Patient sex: M
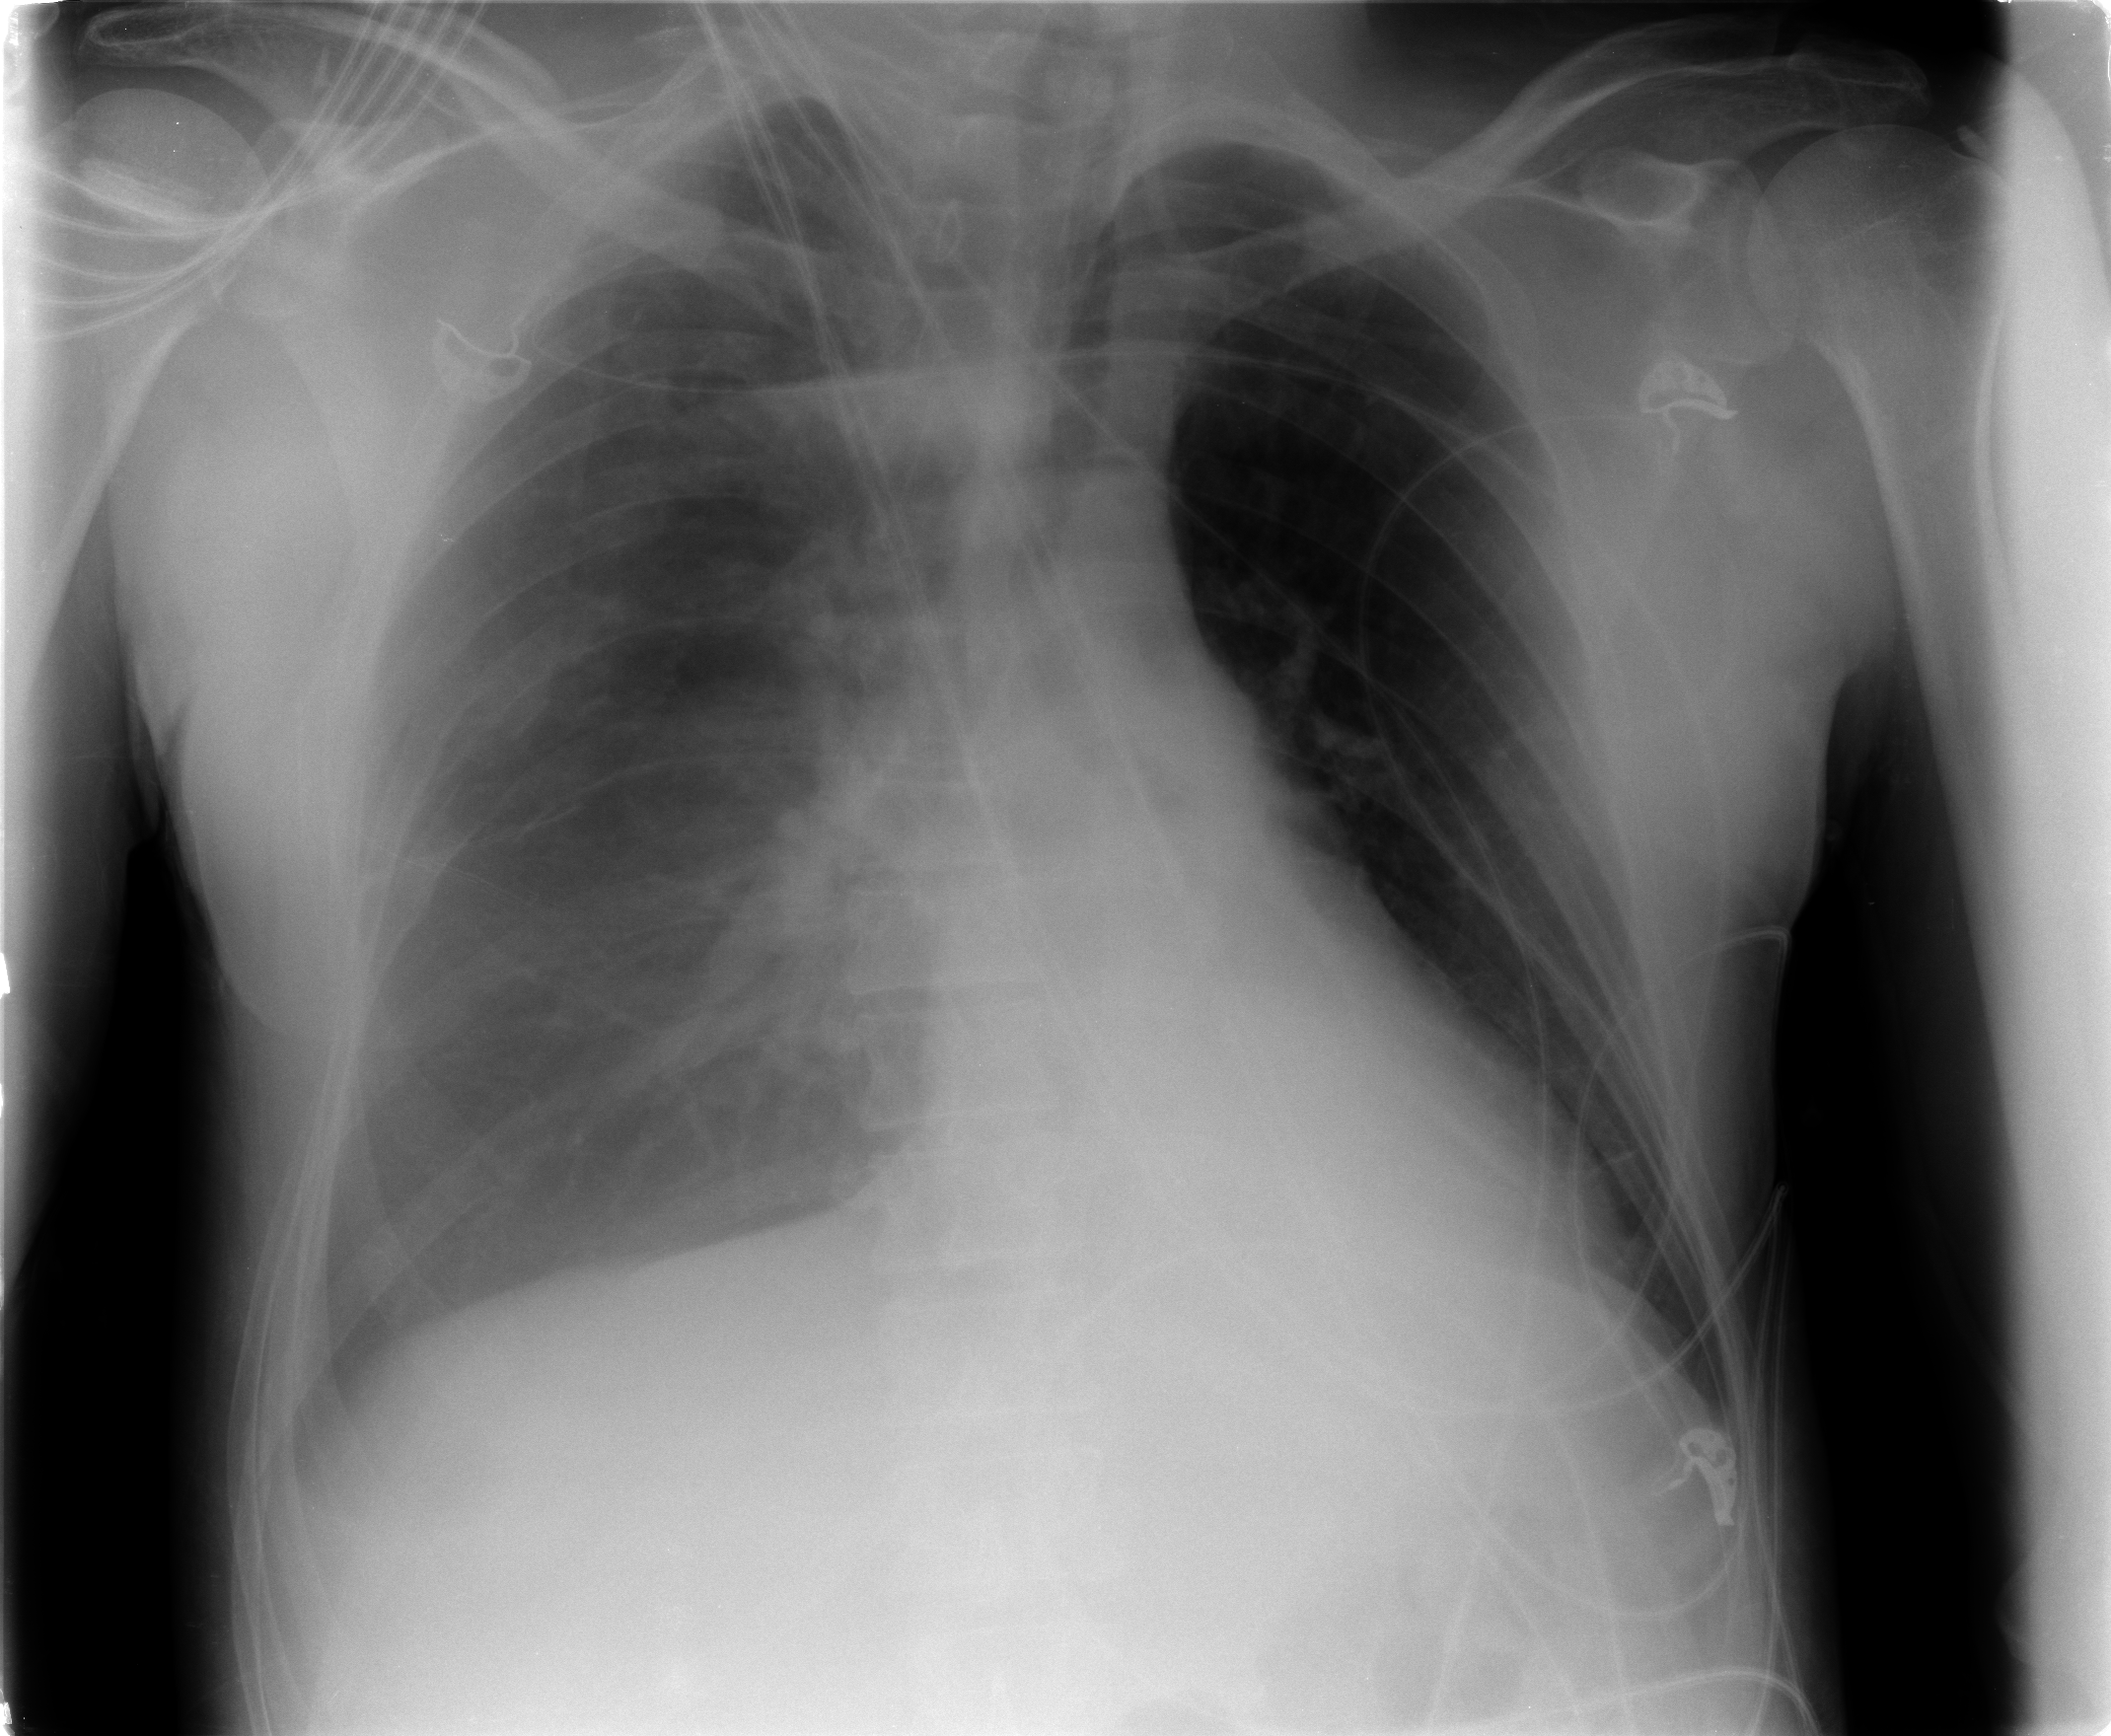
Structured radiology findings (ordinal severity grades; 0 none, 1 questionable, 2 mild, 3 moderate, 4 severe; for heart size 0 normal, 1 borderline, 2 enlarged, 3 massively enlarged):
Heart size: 0
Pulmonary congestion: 0
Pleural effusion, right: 2
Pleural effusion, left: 0
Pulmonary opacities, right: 0
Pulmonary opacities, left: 0
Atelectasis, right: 2
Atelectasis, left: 0